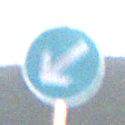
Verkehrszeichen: VorgeschriebeneVorbeifahrtLinks
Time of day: SunriseSunset
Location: Outdoor (Nature)
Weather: PartlyCloudy
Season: Summer
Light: Natural